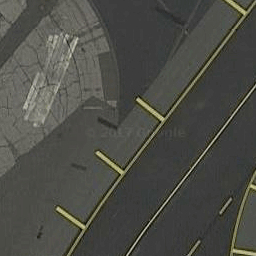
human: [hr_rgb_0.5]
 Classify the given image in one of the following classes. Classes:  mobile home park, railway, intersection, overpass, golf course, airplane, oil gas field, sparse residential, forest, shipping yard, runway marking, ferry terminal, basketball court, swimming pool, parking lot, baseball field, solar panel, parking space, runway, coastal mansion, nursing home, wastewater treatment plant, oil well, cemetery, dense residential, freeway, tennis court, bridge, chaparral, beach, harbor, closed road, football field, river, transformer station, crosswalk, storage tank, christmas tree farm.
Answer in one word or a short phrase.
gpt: runway marking